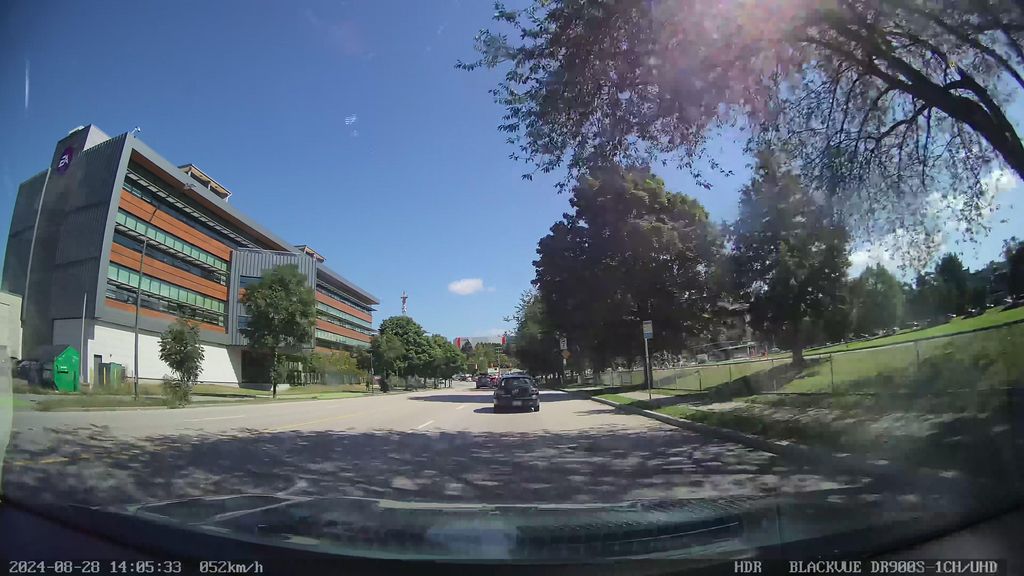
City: vancouver